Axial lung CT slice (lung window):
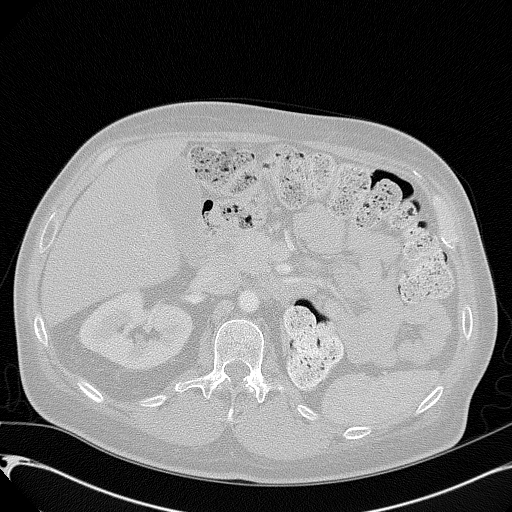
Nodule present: no